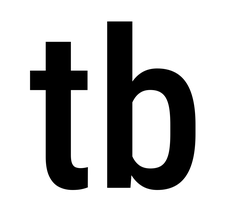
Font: Roboto_Condensed_Medium